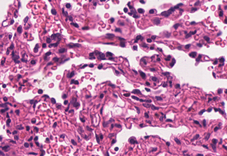
Tumor epithelial tissue: no
Tumor-associated stroma tissue: no
Normal tissue: yes